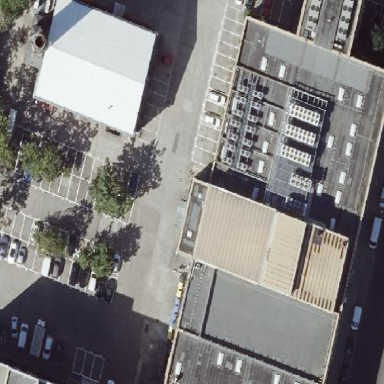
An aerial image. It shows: Part of building.